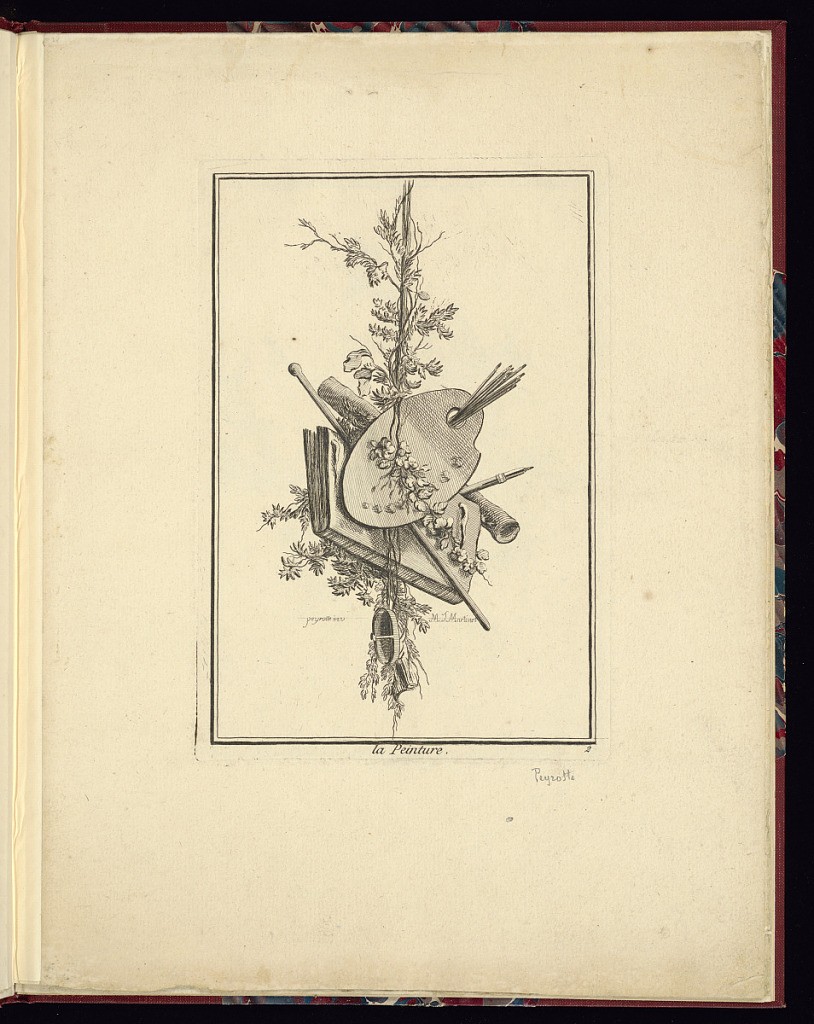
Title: La Peinture
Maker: Alexis Peyrotte, French, 1699–1769
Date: mid- 18th–late 18th century
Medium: Etching on laid paper
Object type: Print
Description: Within a double-lined frame, an ornamental trophy representing painting, with a palette, paintbrushes, and a book hanging from a cord or textile, intertwined with foliate branches. The plate is titled, signed, and numbered.